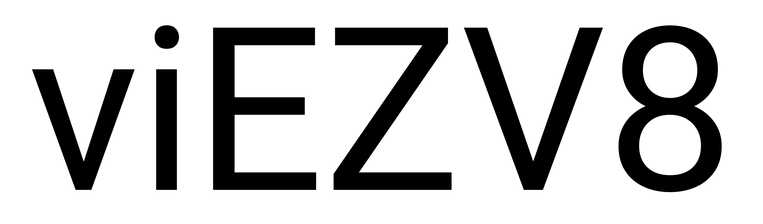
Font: Roboto_Regular